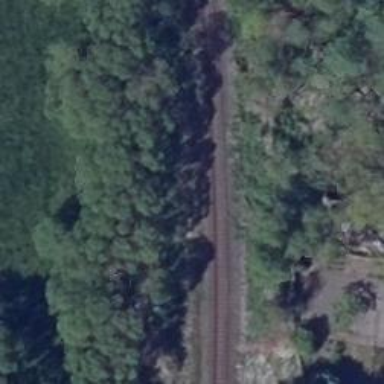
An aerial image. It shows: Railway signal.